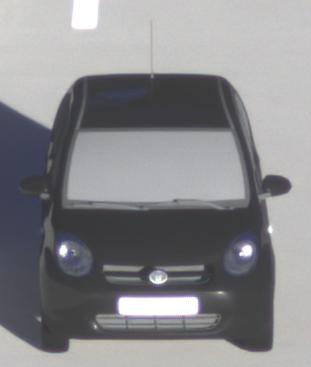
Make: Toyota
Model: Passo
Detailed model: Toyota Passo X Yururi
Model produced from: 2010
Model produced until: 2016
Doors: 5
Color: black
Road condition: dry road
Daytime: sunrise or sunset
Contrast: high contrast